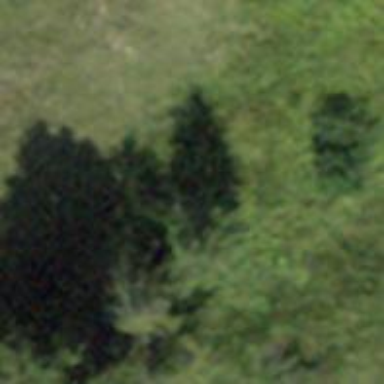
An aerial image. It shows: Row of trees in natural setting.